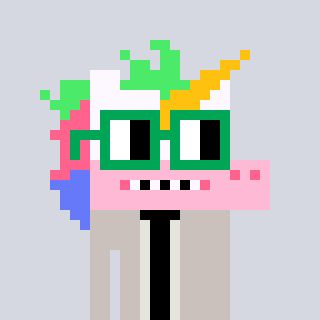
a pixel art character with square green glasses, a unicorn-shaped head and a foggrey-colored body on a cool background